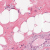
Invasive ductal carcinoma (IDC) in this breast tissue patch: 0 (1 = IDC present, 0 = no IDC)